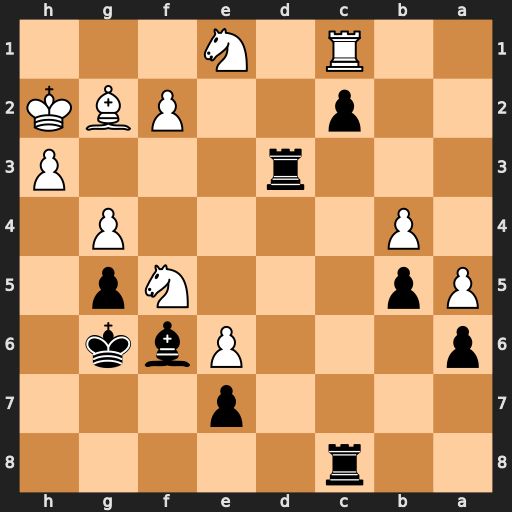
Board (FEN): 2r5/4p3/p3Pbk1/Pp3Np1/1P4P1/3r3P/2p2PBK/2R1N3
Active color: b
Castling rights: -
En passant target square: -
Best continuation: Be5+ Ng3 Bxg3+ fxg3 Rd2